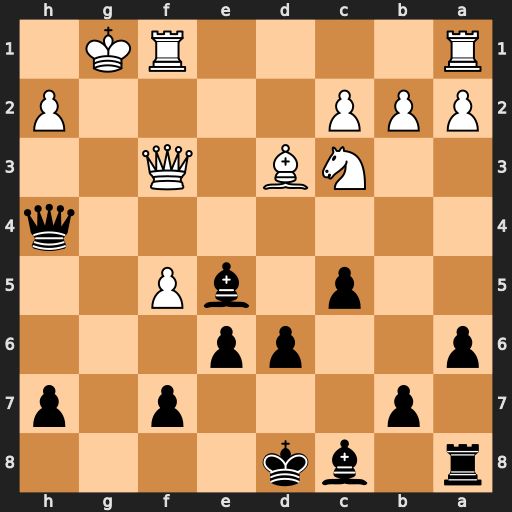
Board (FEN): r1bk4/1p3p1p/p2pp3/2p1bP2/7q/2NB1Q2/PPP4P/R4RK1
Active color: b
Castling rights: -
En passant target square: -
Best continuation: Qxh2#